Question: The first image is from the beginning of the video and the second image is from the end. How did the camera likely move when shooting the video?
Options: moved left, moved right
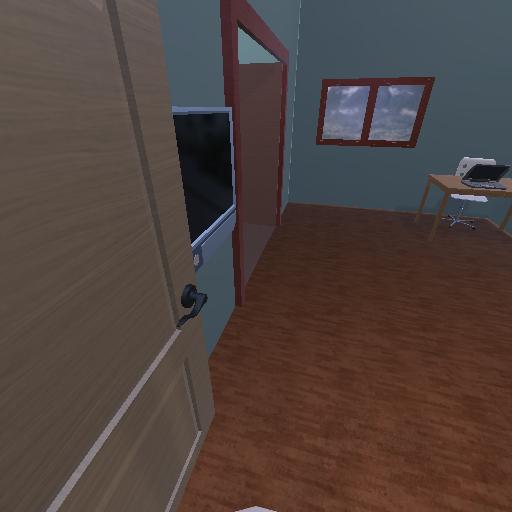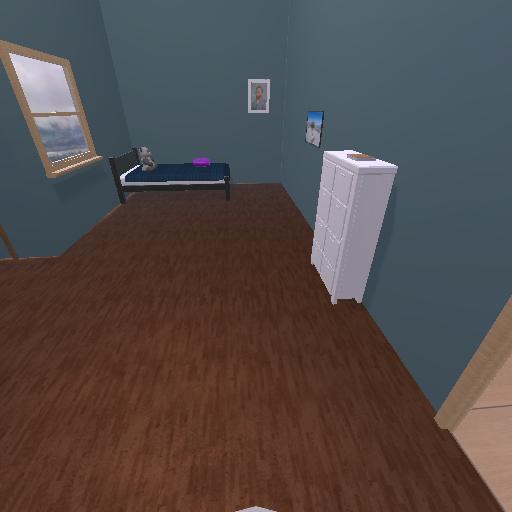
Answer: moved left